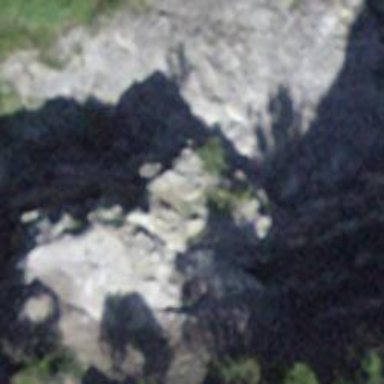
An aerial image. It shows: Natural cliff.